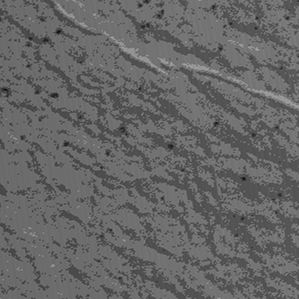
Label: frost